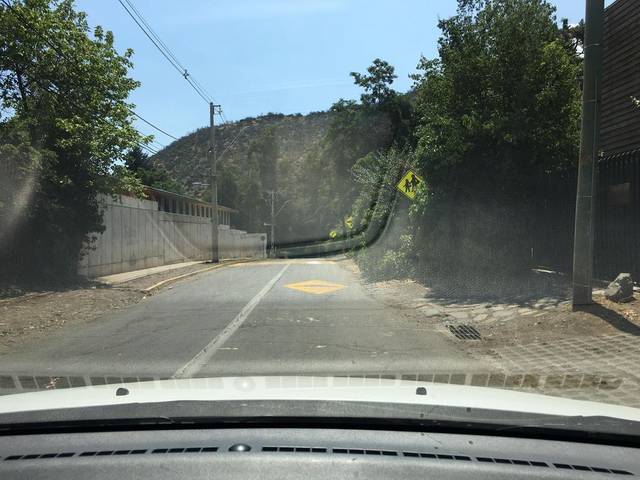
Region: Chile
Coordinates: -33.361, -70.483